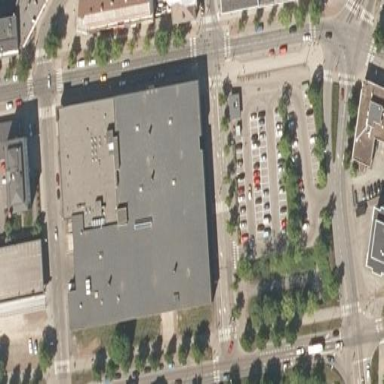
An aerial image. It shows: Flat-roofed retail building with grey rooftop. This building is mall.